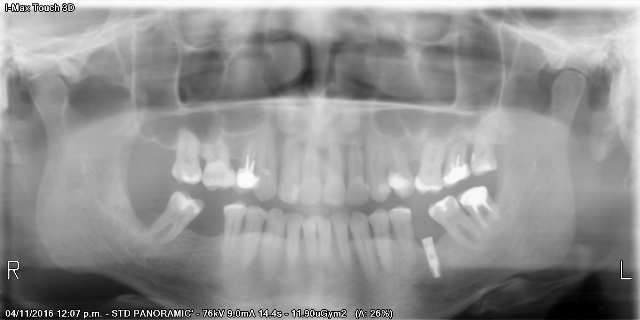
adult